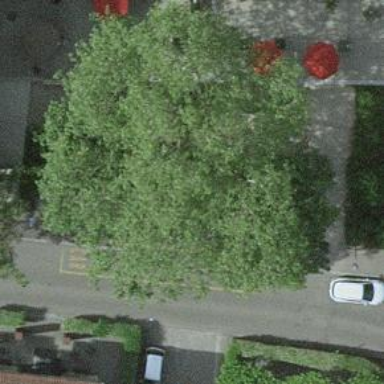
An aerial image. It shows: Bicycle parking area with wide stands.